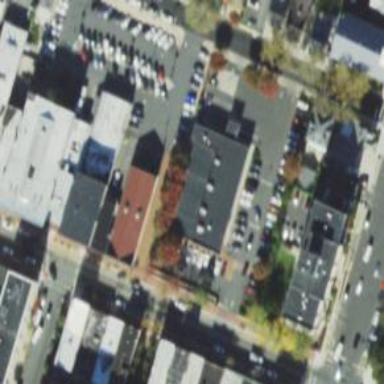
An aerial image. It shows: Pharmacy providing healthcare services.